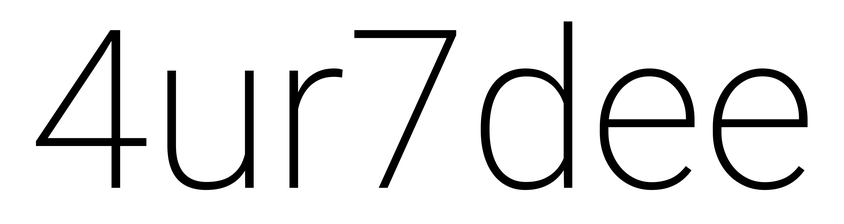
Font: Roboto_ExtraLight